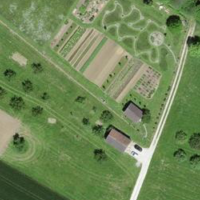
EUNIS habitat code: 24
Species observed at this site:
Leonurus cardiaca